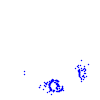
Particle: kaon